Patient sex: M
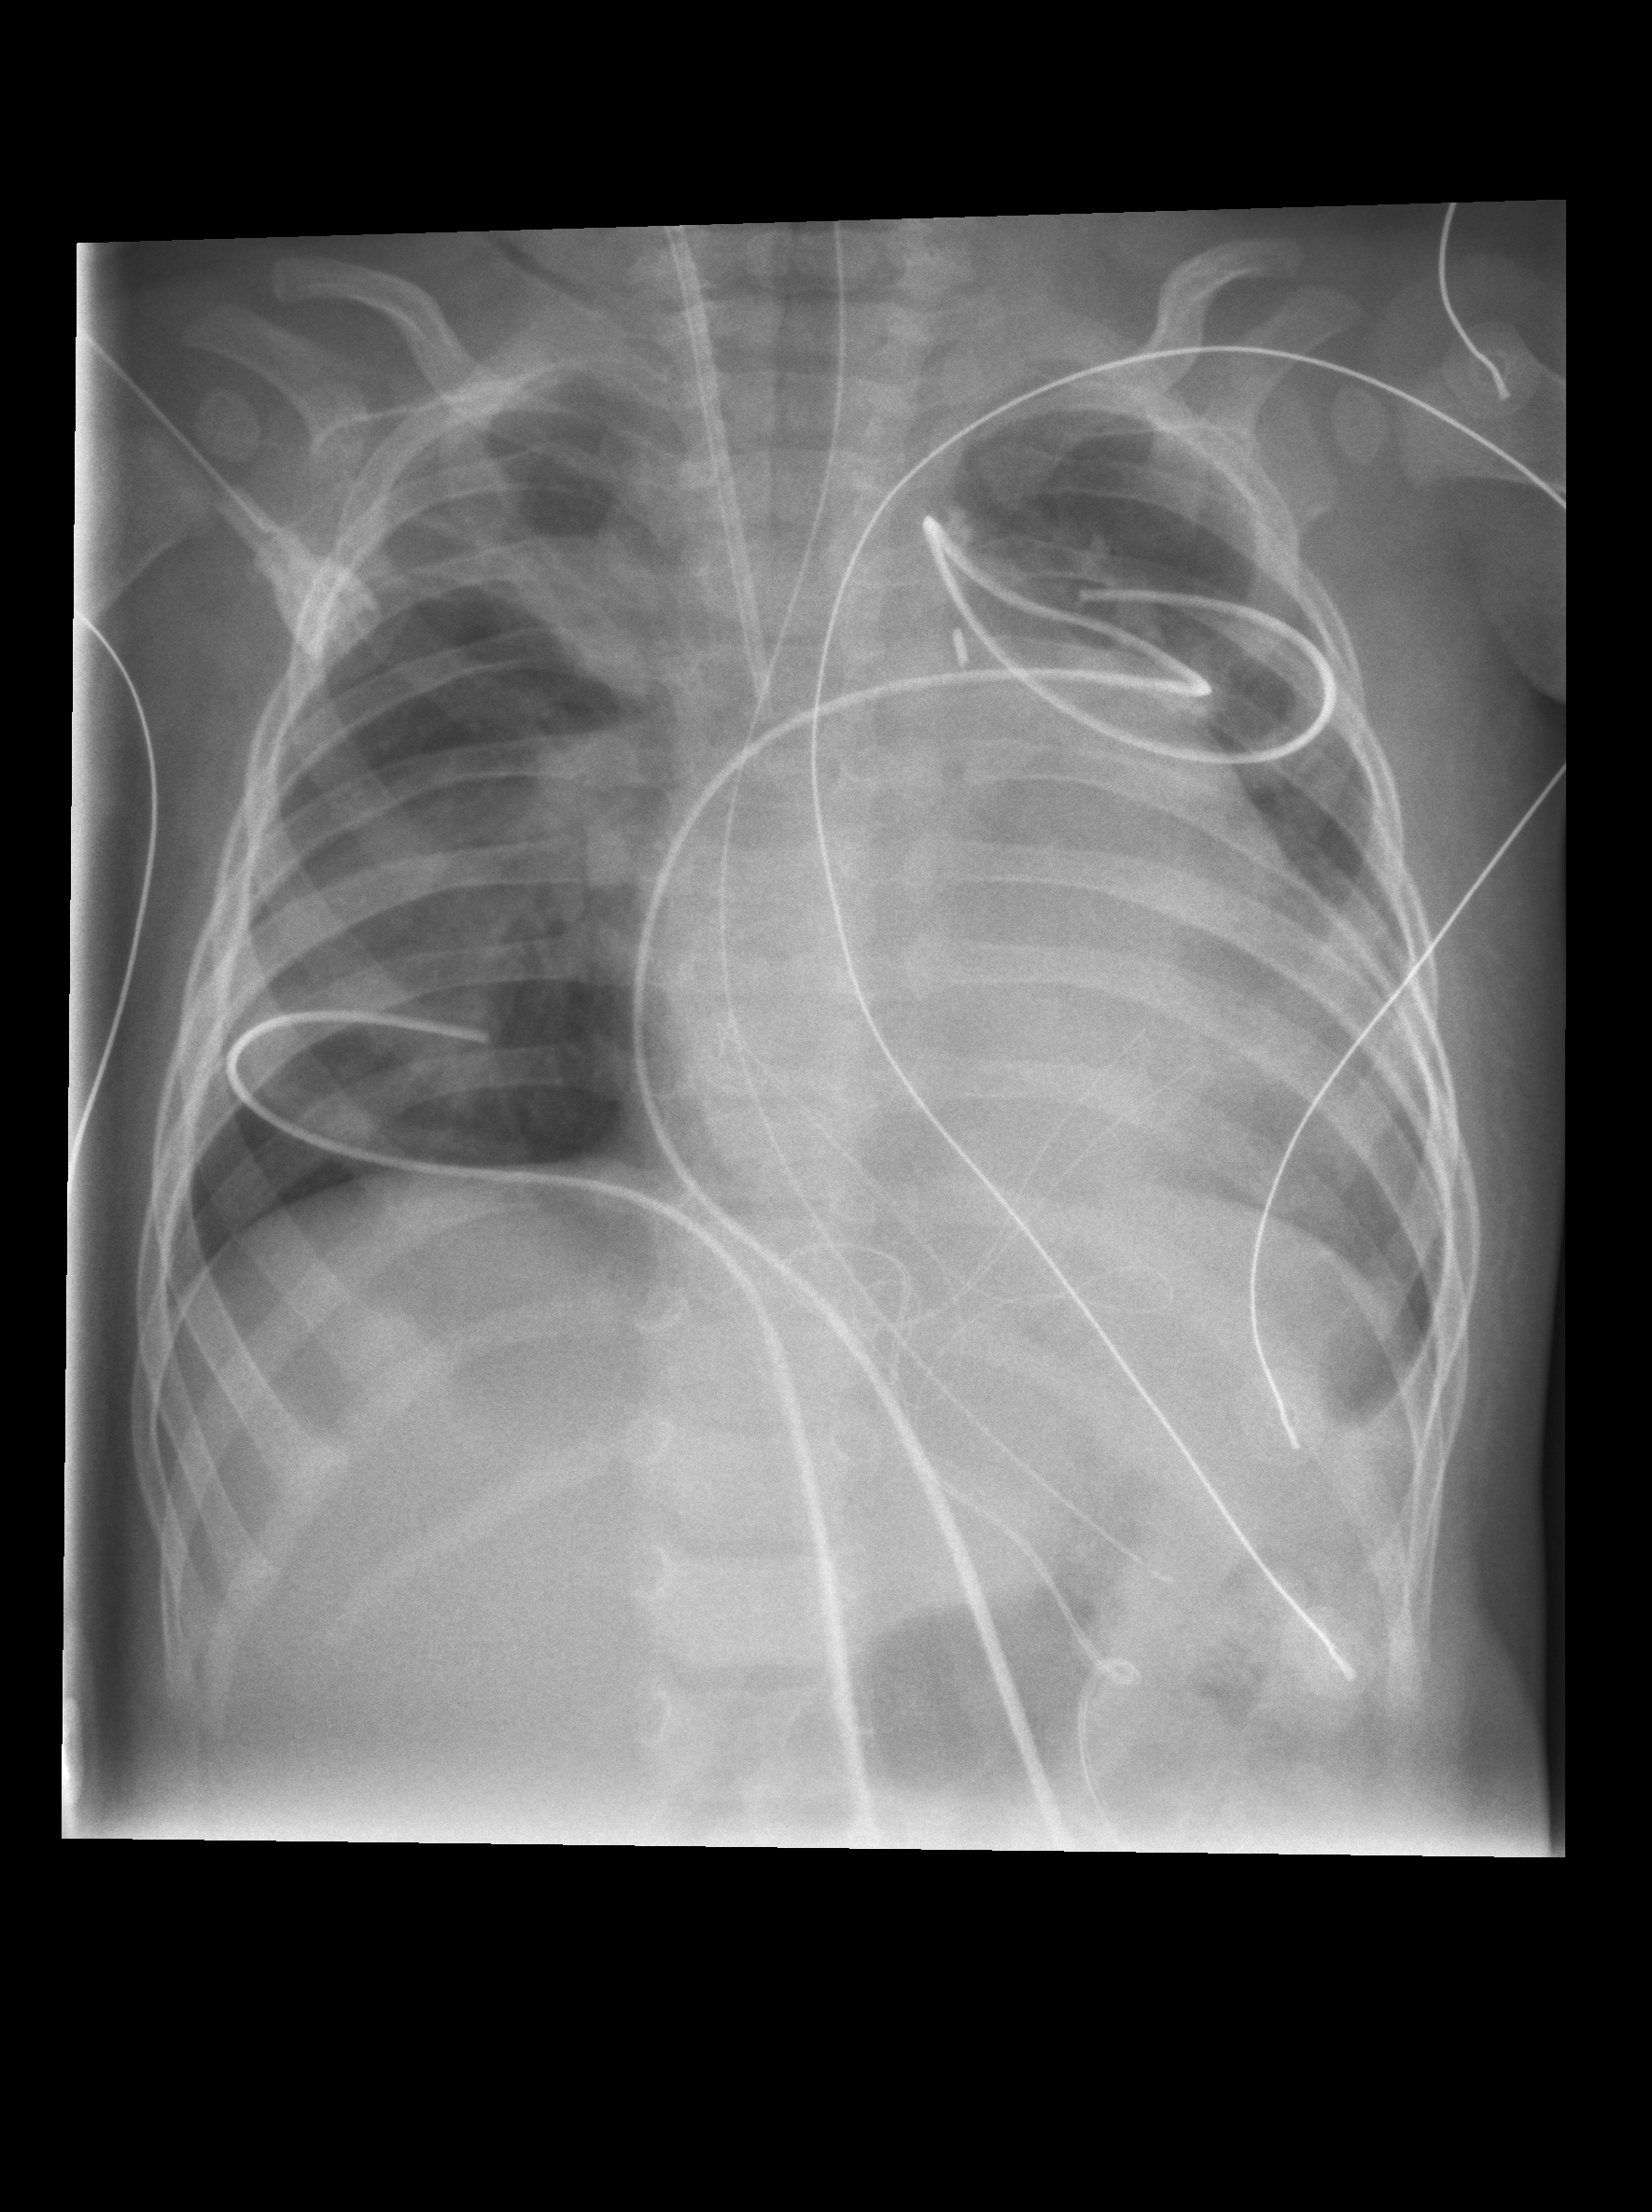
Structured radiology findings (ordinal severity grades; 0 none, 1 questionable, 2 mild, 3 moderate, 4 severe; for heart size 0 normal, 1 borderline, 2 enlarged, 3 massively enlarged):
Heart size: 2
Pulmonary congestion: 1
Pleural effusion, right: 0
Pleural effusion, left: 1
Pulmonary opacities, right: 0
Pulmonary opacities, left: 0
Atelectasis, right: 3
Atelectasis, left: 1